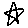
Label: star